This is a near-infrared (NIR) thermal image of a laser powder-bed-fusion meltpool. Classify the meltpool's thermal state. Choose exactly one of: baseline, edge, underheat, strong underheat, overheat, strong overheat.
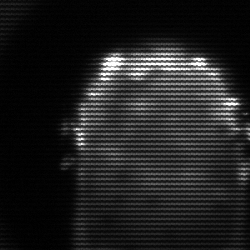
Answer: baseline